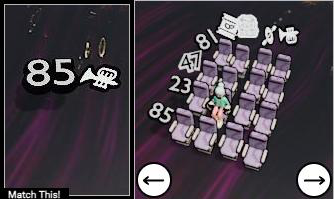
Task: seats
Answer: no